Question: I am trying to use the OSX Hipchat desktop client v 3.3 (193). I have OSX 10.10.3. I have followed the instructions suggested by Hipchat support <URL>
'''
Close your HipChat app
Open Keychain Access (search for Keychain Access in Spotlight)
Click the "login" keychain in the top pane of the left sidebar
Click "passwords" in the bottom pane
Search for "hipchat" using the search box in the upper right and remove any associated entries from the list
Open Terminal (search for Terminal in Spotlight)
At the command prompt, enter the following commands:
defaults delete com.hipchat.HipChat
rm ~/Library/Preferences/com.hipchat.HipChat.plist
rm -rf ~/Library/Caches/com.hipchat.HipChat
rm -rf ~/Library/HipChat
rm -rf ~/Library/Application\ Support/hipchat/
'''
I am still getting this error
I am trying to figure out where on my computer an extra credential to delete must be hiding, or what permissions I have messed up.
I have access through the web interface but I would prefer to use the native app.
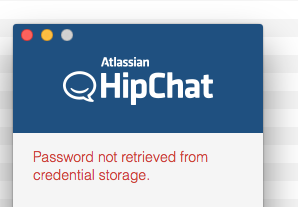
Answer: I had the same issue and exchanged email with Support. They believe there is a bug in 3.3 involving port settings which will be fixed in the next update which is "due soon." None of the above suggestions worked.
I had to reinstall 3.2.1 and that fixed the problem.